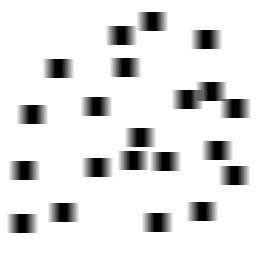
Squares: 21
Triangles: 0
Stars: 0
Total shapes: 21